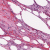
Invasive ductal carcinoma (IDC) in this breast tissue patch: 0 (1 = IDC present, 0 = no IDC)